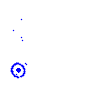
Particle: kaon